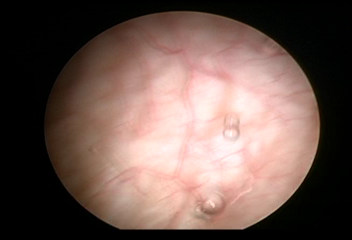
Modality: WLC
Class: Normal mucosa
Bladder cancer association: No